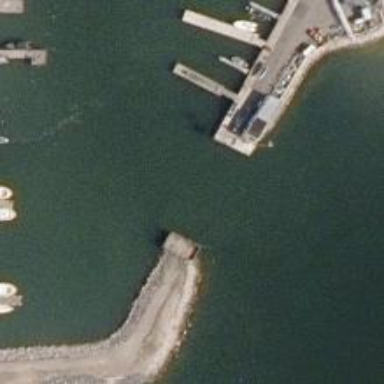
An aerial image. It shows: Marina area for leisure land.